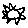
Label: sun